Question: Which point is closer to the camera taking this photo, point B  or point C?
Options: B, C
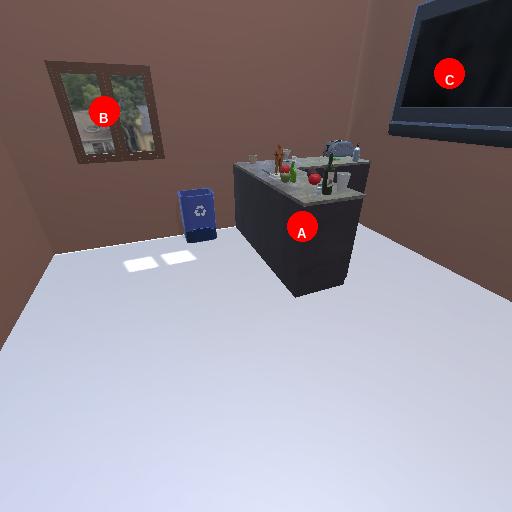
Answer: B